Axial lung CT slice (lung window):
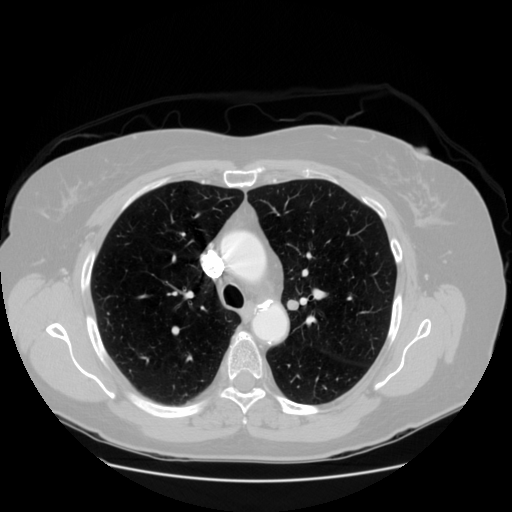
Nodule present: no